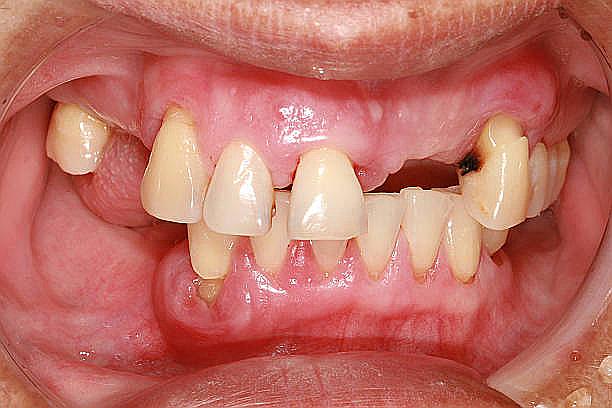
Condition: Gingivitis